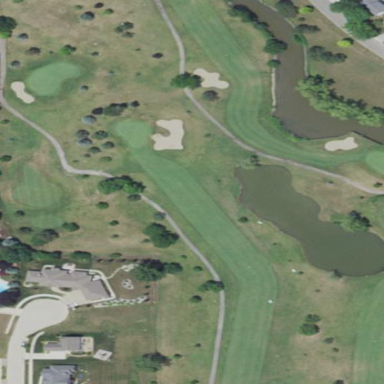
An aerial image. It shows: Basin used as water hazard on golf course.